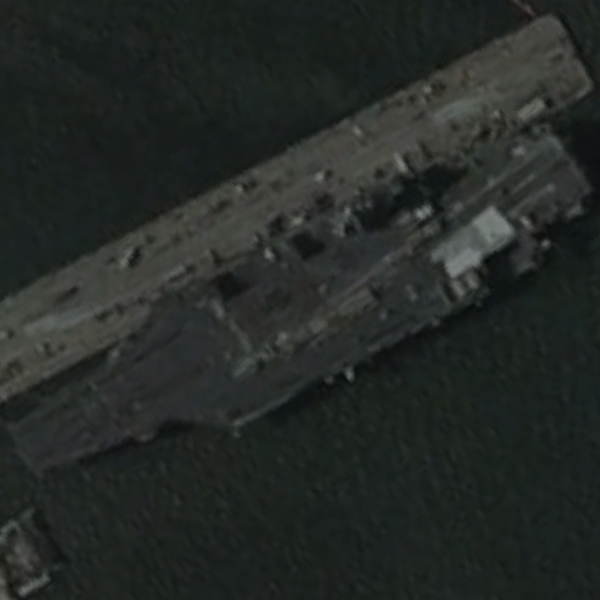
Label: aircraft_carrier